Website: bh-photo
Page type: receipt
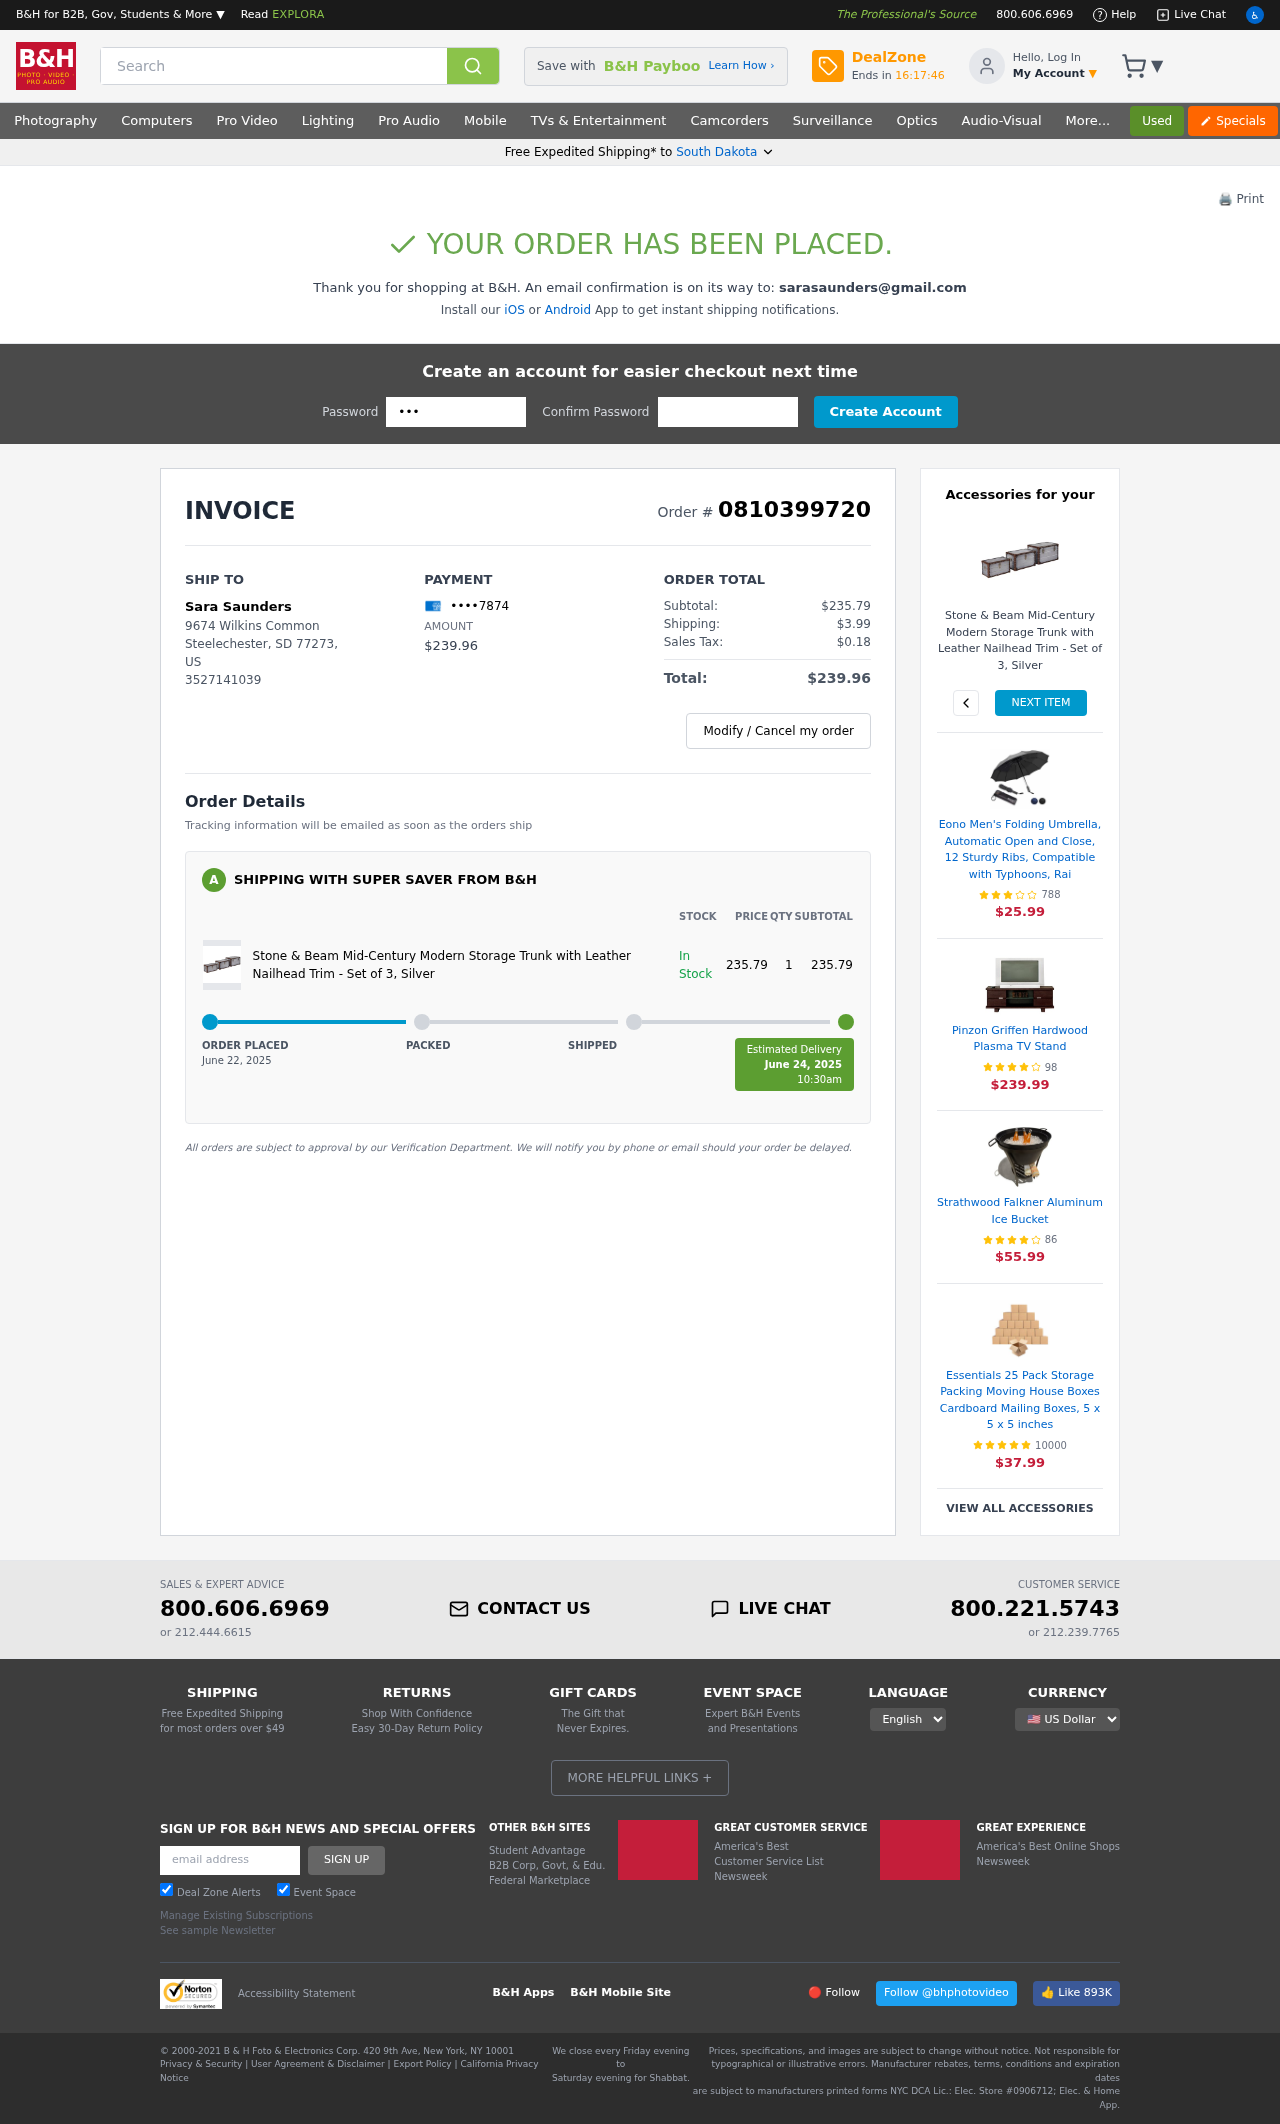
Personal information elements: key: PII_CARD_LAST4
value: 7874
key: PII_CITY
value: Steelechester
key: PII_EMAIL
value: sarasaunders@gmail.com
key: PII_FULLNAME
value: Sara Saunders
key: PII_PHONE
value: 3527141039
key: PII_POSTCODE
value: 77273
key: PII_STATE
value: South Dakota
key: PII_STATE_ABBR
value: SD
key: PII_STREET
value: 9674 Wilkins Common
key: PII_COUNTRY_CODE
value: US
Product elements: key: PRODUCT1_NAME
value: Stone & Beam Mid-Century Modern Storage Trunk with Leather Nailhead Trim - Set of 3, Silver
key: PRODUCT1_PRICE
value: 235.79
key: PRODUCT1_QUANTITY
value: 1
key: PRODUCT1_NAME2
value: Stone & Beam Mid-Century Modern Storage Trunk with Leather Nailhead Trim - Set of 3, Silver
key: PRODUCT2_NAME
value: Eono Men's Folding Umbrella, Automatic Open and Close, 12 Sturdy Ribs, Compatible with Typhoons, Rai
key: PRODUCT2_NUM_RATINGS
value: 788
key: PRODUCT2_PRICE
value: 25.99
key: PRODUCT3_NAME
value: Pinzon Griffen Hardwood Plasma TV Stand
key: PRODUCT3_NUM_RATINGS
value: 98
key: PRODUCT3_PRICE
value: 239.99
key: PRODUCT4_NAME
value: Strathwood Falkner Aluminum Ice Bucket
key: PRODUCT4_NUM_RATINGS
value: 86
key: PRODUCT4_PRICE
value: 55.99
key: PRODUCT5_NAME
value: Essentials 25 Pack Storage Packing Moving House Boxes Cardboard Mailing Boxes, 5 x 5 x 5 inches
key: PRODUCT5_NUM_RATINGS
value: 10000
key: PRODUCT5_PRICE
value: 37.99
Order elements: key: ORDER_ID
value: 0810399720
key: ORDER_TOTAL
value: $239.96
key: ORDER_SUBTOTAL
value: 235.79
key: ORDER_SUBTOTAL
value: $235.79
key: ORDER_SHIPPING_COST
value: $3.99
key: ORDER_TAX
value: $0.18
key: ORDER_DATE
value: June 22, 2025
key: ORDER_DELIVERY_DATE
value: June 24, 2025
Search elements: key: HEADER_SEARCH
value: Search